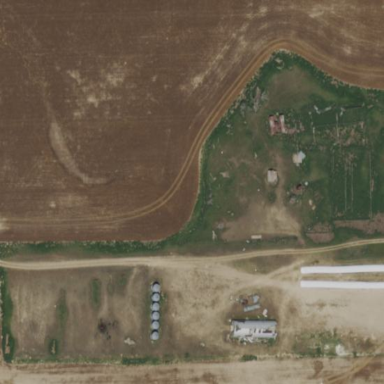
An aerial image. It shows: Farmyard area.